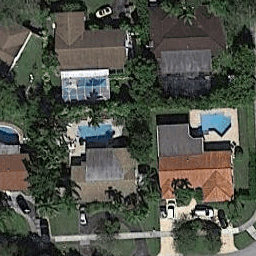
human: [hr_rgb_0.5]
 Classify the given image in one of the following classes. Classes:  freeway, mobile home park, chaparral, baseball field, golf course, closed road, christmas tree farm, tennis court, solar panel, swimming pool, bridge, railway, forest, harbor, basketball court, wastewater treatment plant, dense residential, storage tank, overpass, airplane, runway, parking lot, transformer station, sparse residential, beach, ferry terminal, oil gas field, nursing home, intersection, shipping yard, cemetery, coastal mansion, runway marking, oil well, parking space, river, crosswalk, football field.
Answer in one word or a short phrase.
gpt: dense residential